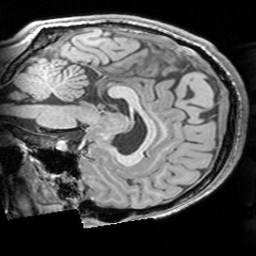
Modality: T1w
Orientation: sagittal
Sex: male
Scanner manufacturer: siemens
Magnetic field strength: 3 T
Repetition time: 1.63 s
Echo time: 0.00311 s